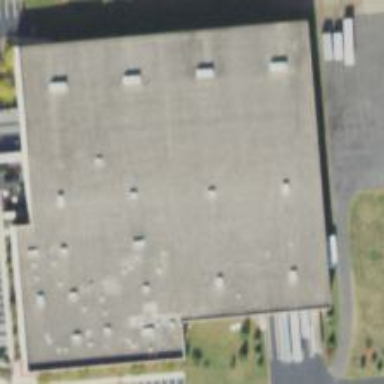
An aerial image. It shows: Commercial building.